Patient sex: M
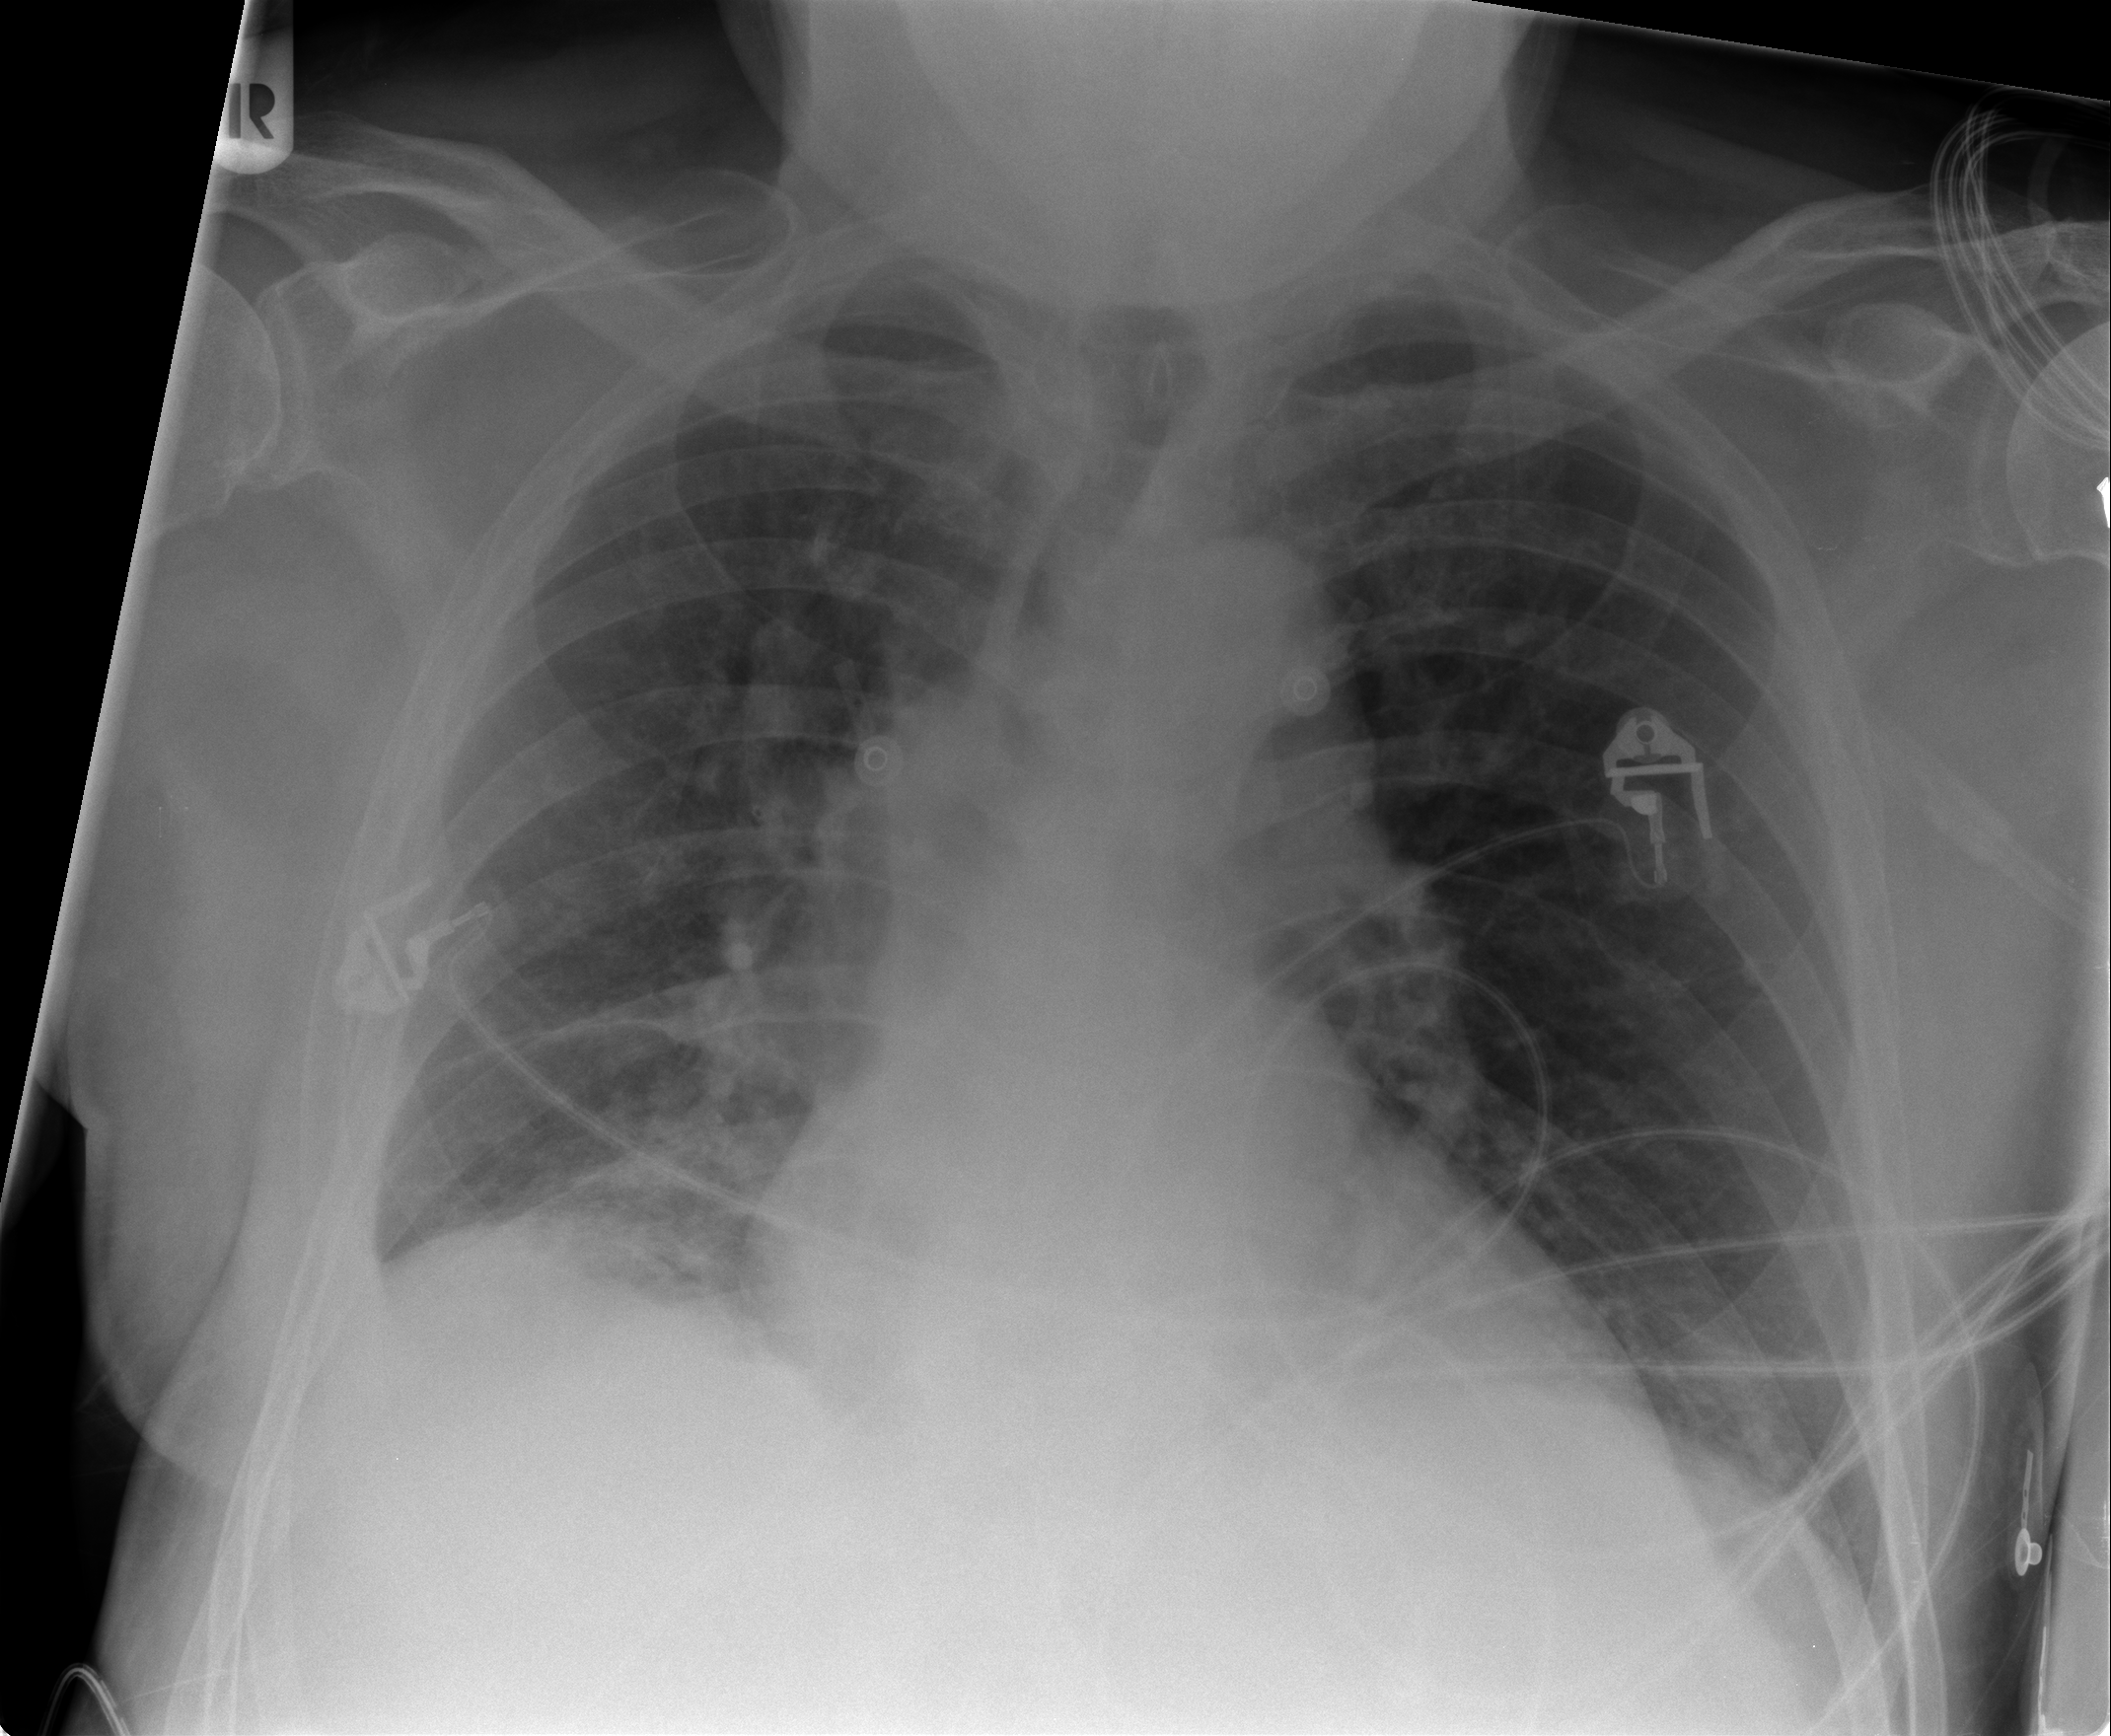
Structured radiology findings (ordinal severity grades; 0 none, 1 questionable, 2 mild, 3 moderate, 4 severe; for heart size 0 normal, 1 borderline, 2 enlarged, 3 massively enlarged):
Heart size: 2
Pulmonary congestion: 2
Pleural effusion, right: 2
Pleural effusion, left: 0
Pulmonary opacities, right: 0
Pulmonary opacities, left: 0
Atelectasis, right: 3
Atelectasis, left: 2